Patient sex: M
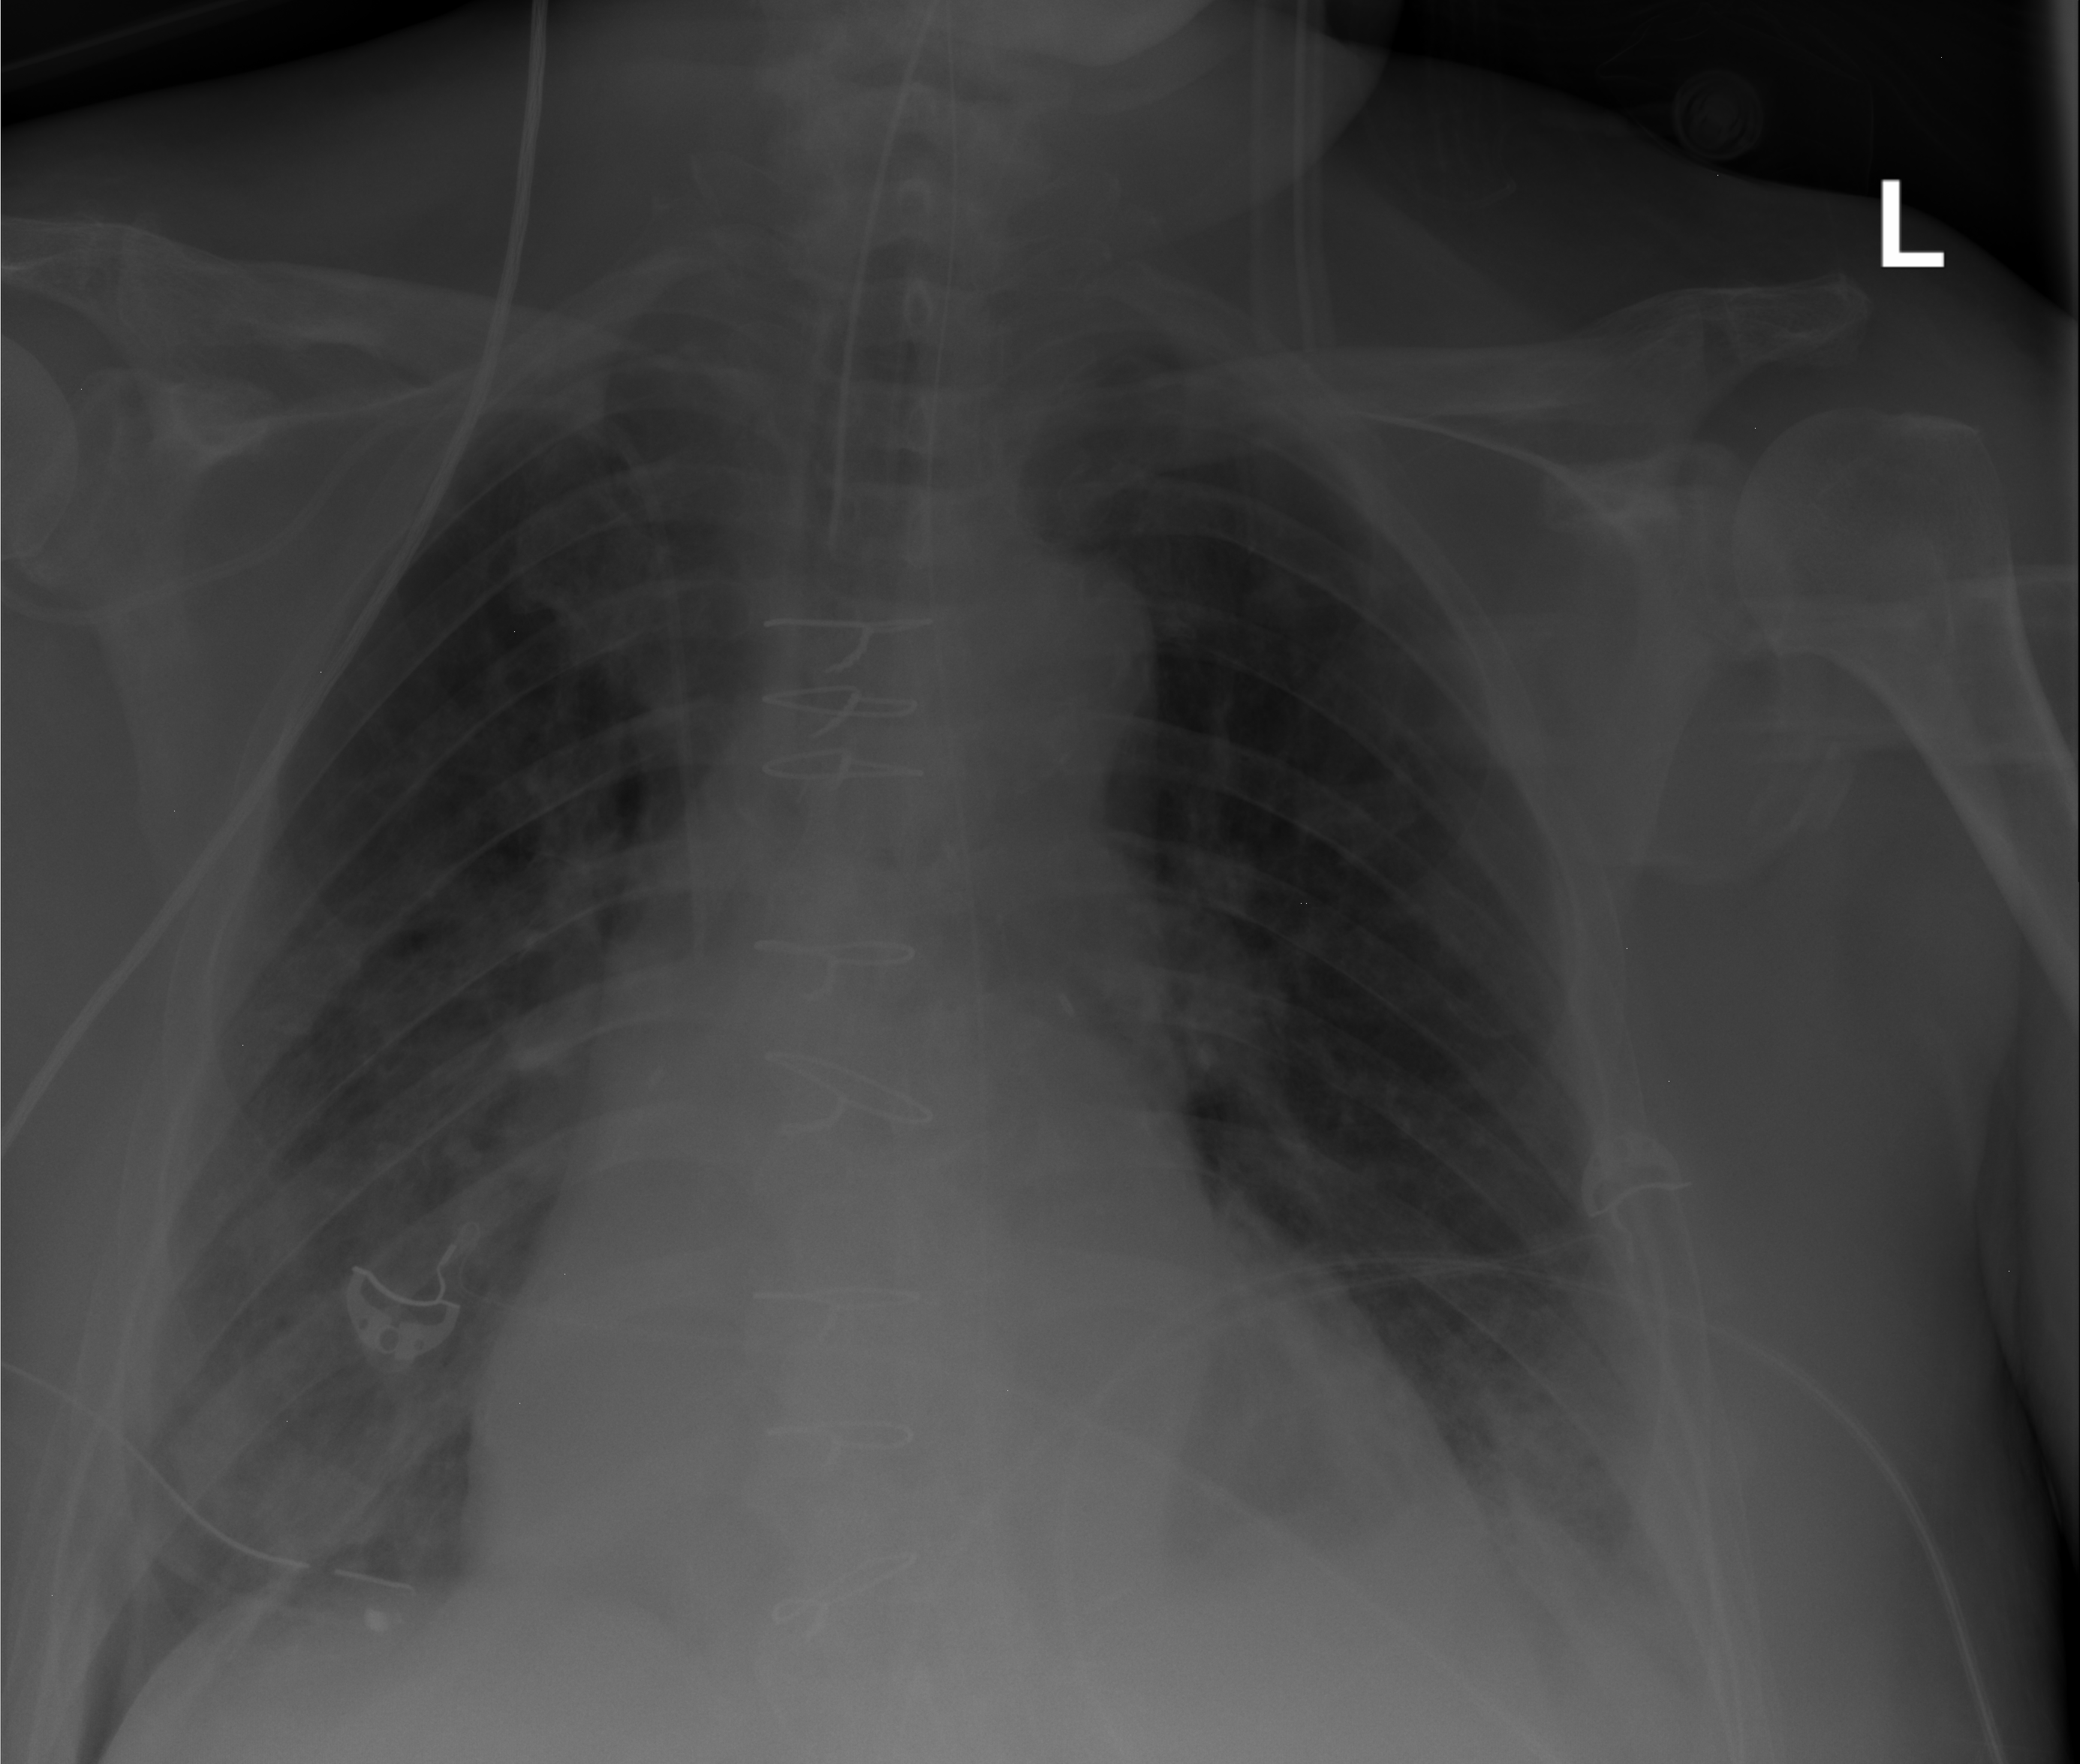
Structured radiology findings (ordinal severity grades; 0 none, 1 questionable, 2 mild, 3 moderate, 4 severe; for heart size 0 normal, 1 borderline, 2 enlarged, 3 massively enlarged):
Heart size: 2
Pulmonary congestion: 0
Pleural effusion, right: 2
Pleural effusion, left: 2
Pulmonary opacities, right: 3
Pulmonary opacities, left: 3
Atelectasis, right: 2
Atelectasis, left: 2